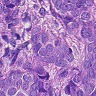
Metastatic tissue present: yes